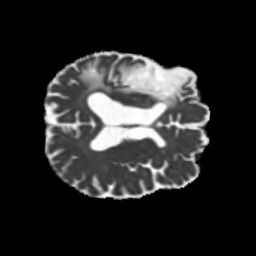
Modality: MD
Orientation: axial
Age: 71
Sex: male
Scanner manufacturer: siemens
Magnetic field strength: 3 T
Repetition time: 5.25 s
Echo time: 0.08 s